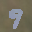
Label: 9